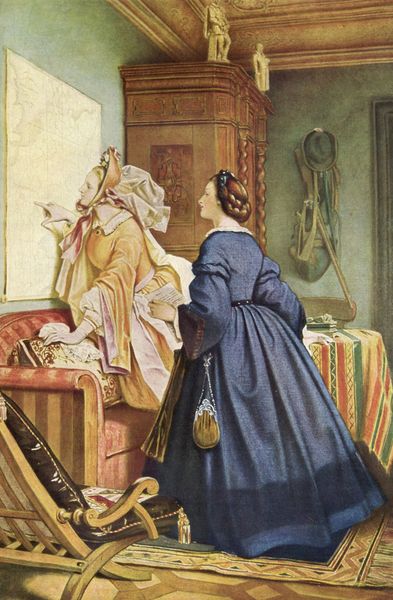
Titel: Im Hause des Künstlers
Künstler: Moritz von Schwind
Standort: München
Institution: Schack-Galerie
Schlagwörter: blau, gemälde, kopf, schatten, weiß, frauen, gelb, grün, menschen, braun, damen, frau, haar, holz, hut, kleid, kleider, köpfe, raum, rücken, stuhl, tisch, tür, zimmer, blick, gürtel, rot, beige, haube, mode, muster, teppich, gesichter, jung, wand, falten, gesicht, kleidung, mensch, stehen, bild, bildnis, innenraum, möbel, niederlande, porträt, schauen, tischdecke, boden, fransen, gold, sessel, stehend, stoff, decke, gewänder, innen, rosa, schultern, seide, kamin, ofen, stock, statue, schrank, sofa, wohnzimmer, armlehne, zwei, parkett, zöpfe, graphik, figuren, kissen, salon, zwei frauen, klappstuhl, zeigefinger, gestreift, streifen, tepich, stuck, stube, betrachtung, couch, gemach, zeigen, wände, diwan, illustration, beutel, holzdecke, tasche, jagd, biedermeier, karte, gewehr, landkarte, neugier, kachelofen, wohnraum, tühle, liegestuhl, täschchen, figuten, blaues kleid, gelbes kleid, niedrlande, taschenbeutel